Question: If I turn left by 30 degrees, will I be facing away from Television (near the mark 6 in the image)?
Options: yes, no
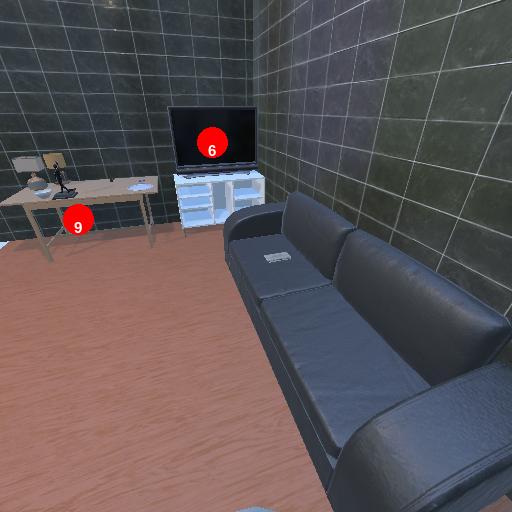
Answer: yes